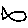
Label: fish